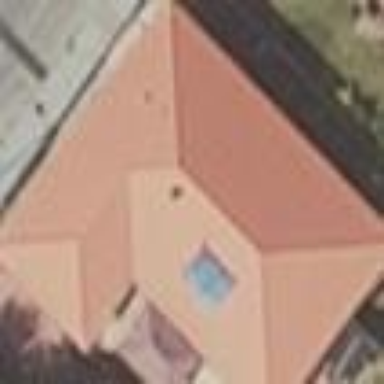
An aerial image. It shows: House with hipped roof.